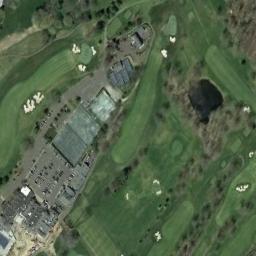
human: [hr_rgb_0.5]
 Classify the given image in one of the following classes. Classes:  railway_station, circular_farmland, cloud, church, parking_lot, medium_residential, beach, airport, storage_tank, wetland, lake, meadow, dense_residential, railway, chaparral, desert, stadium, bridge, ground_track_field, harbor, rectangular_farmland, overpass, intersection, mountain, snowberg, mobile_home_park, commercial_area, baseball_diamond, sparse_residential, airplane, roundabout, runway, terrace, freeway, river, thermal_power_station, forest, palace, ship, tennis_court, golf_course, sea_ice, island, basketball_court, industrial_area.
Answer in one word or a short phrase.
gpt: golf_course